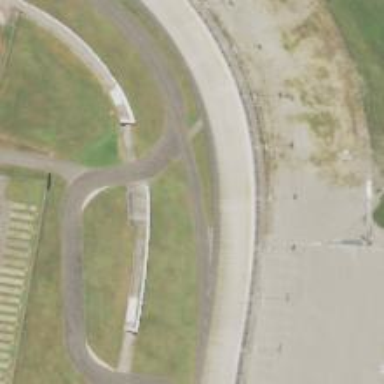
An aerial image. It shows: Raceway for motor sports.